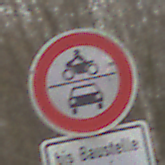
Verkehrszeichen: VerbotKraftfahrzeuge
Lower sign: SonstigeFahrzeugePersonengruppenFrei2
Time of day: MorningAfternoon
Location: Outdoor (Nature)
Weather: PartlyCloudy
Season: Winter
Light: Natural